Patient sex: F
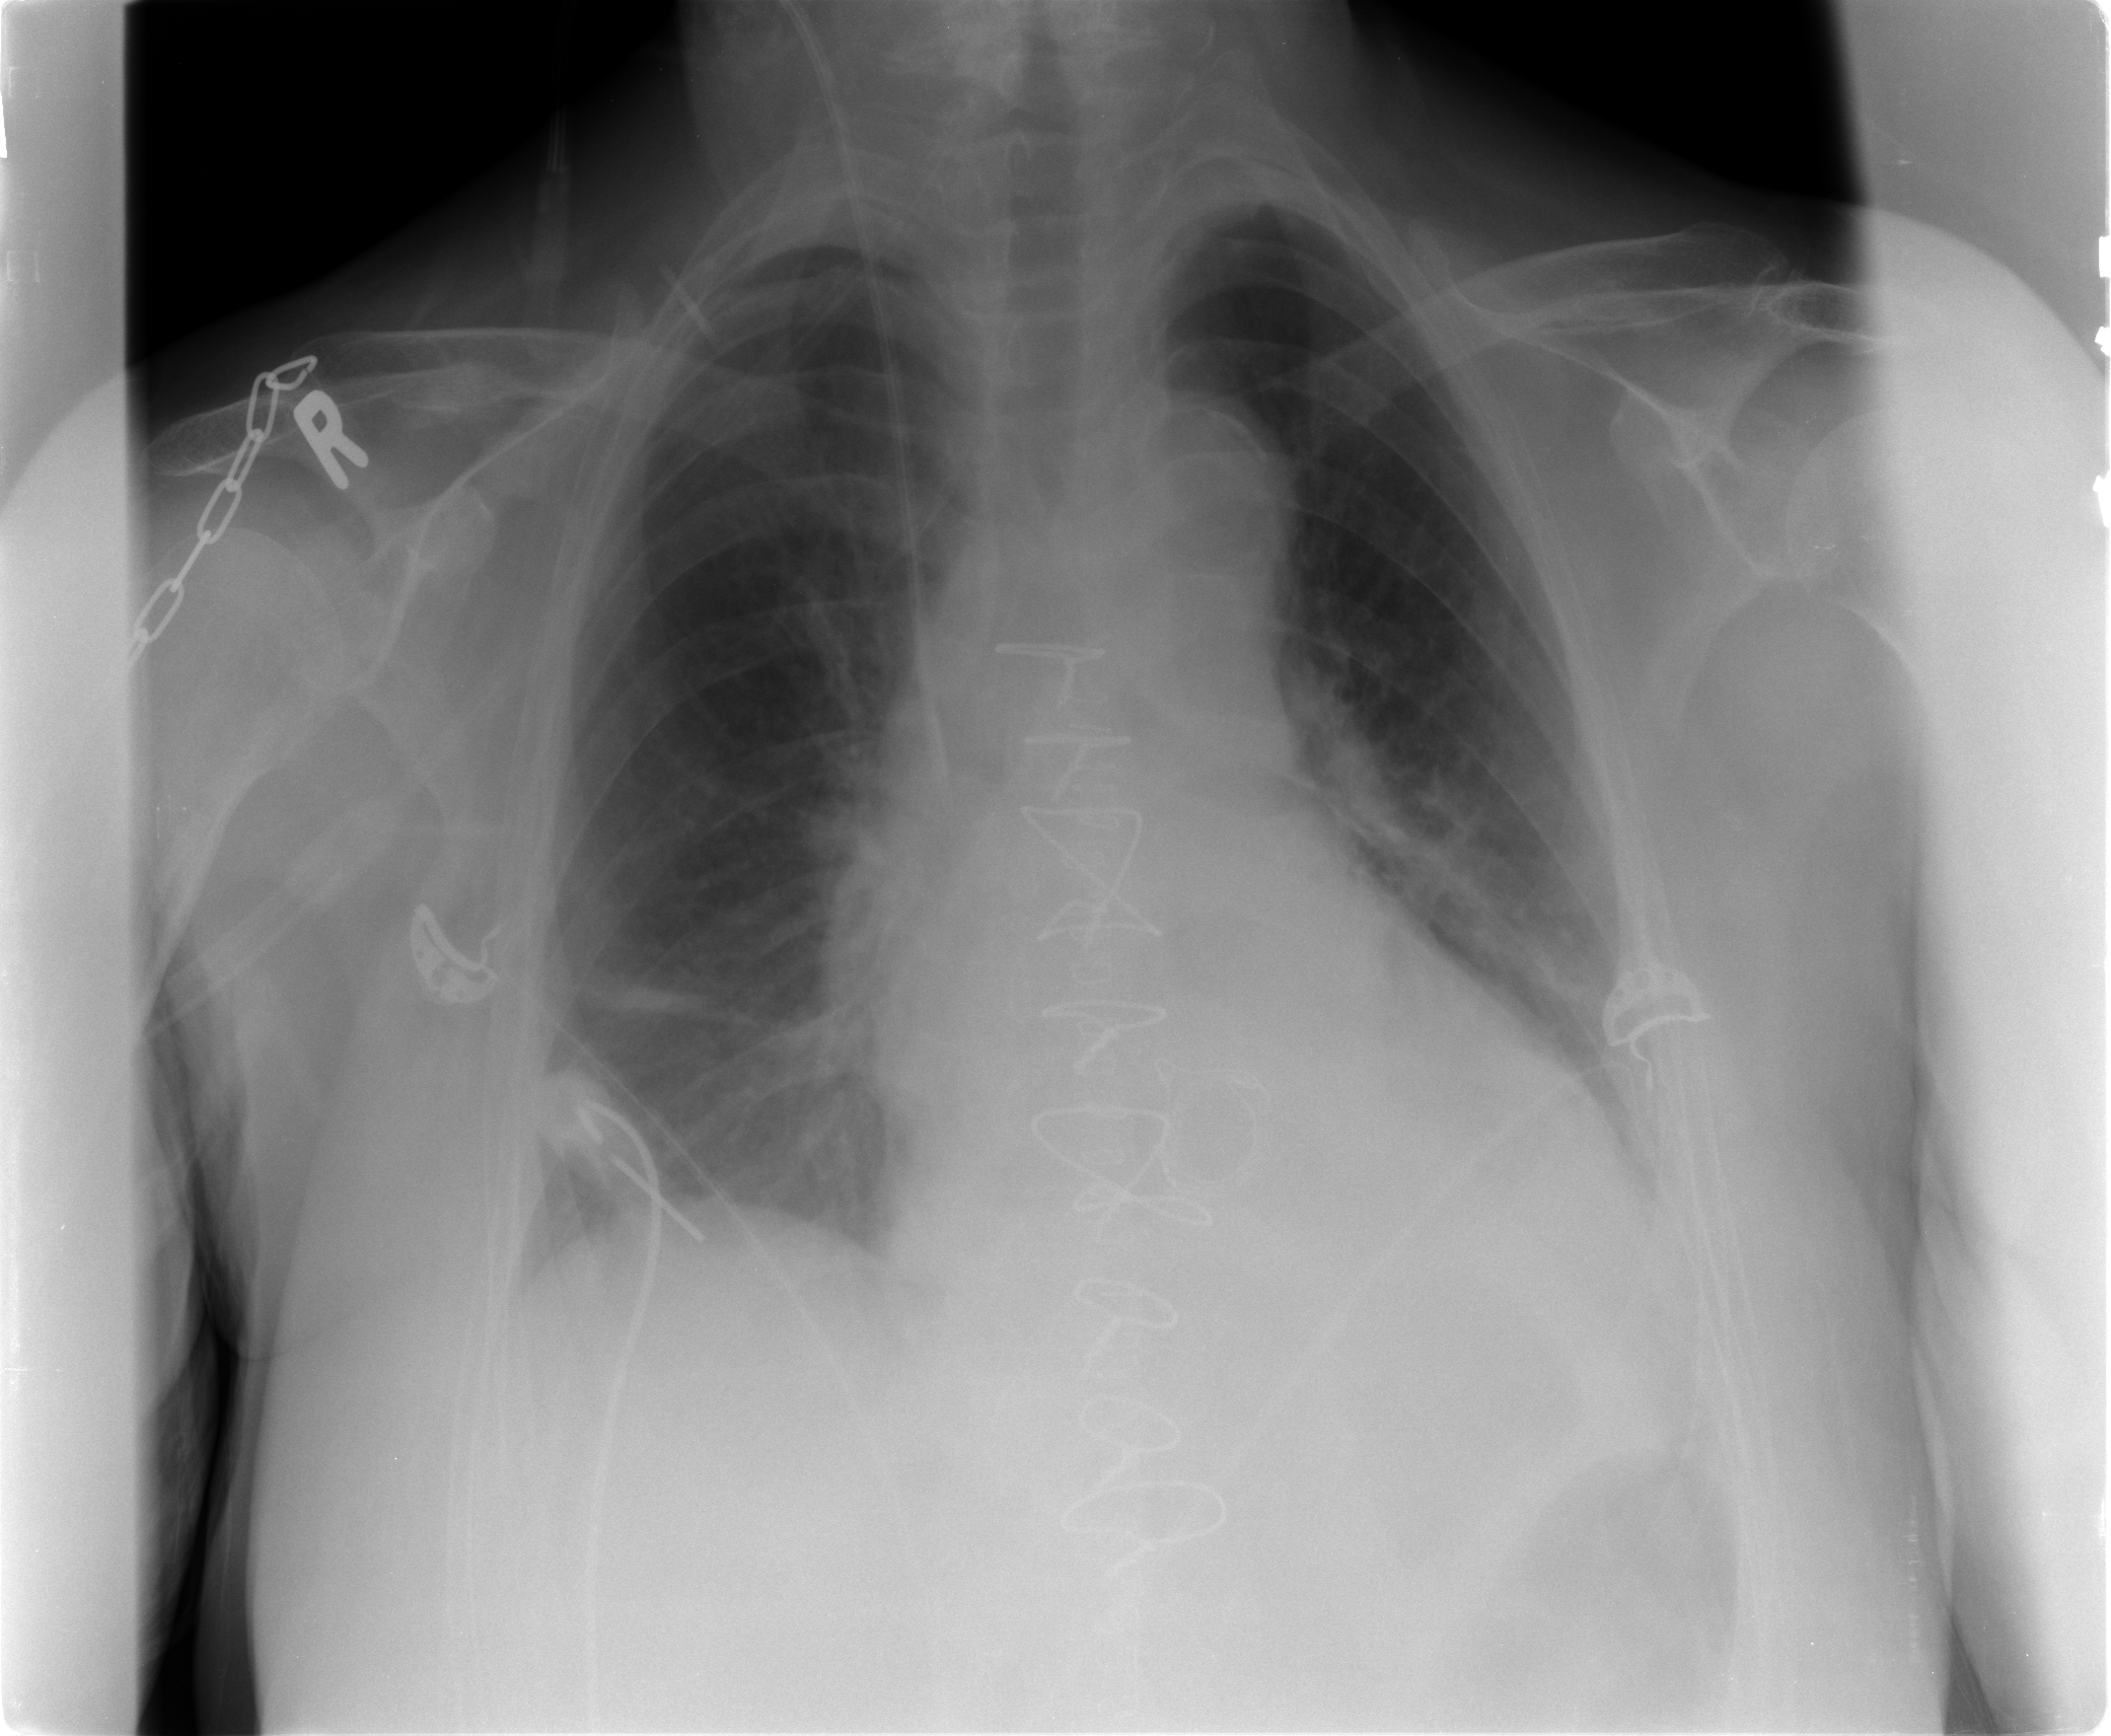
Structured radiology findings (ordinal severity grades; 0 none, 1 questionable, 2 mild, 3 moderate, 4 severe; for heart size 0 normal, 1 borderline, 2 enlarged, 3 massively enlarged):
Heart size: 1
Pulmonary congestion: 2
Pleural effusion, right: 0
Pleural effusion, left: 1
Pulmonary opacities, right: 0
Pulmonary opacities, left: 1
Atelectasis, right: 2
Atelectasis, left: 2